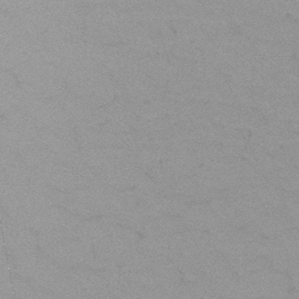
Label: frost